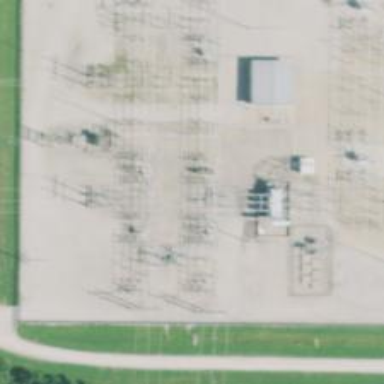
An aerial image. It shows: Switch for power supply.